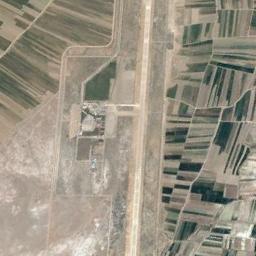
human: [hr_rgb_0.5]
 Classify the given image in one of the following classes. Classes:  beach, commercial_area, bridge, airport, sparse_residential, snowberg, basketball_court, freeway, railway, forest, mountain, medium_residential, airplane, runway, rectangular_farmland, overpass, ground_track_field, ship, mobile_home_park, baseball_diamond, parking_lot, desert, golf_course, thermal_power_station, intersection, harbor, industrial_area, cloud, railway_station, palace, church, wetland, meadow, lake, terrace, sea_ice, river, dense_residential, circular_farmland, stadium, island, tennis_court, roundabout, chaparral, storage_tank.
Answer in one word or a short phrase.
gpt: airport